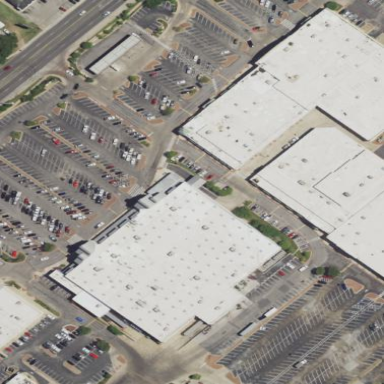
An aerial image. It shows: Supermarket located in building.